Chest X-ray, PA view. Patient: 35 years old, sex M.
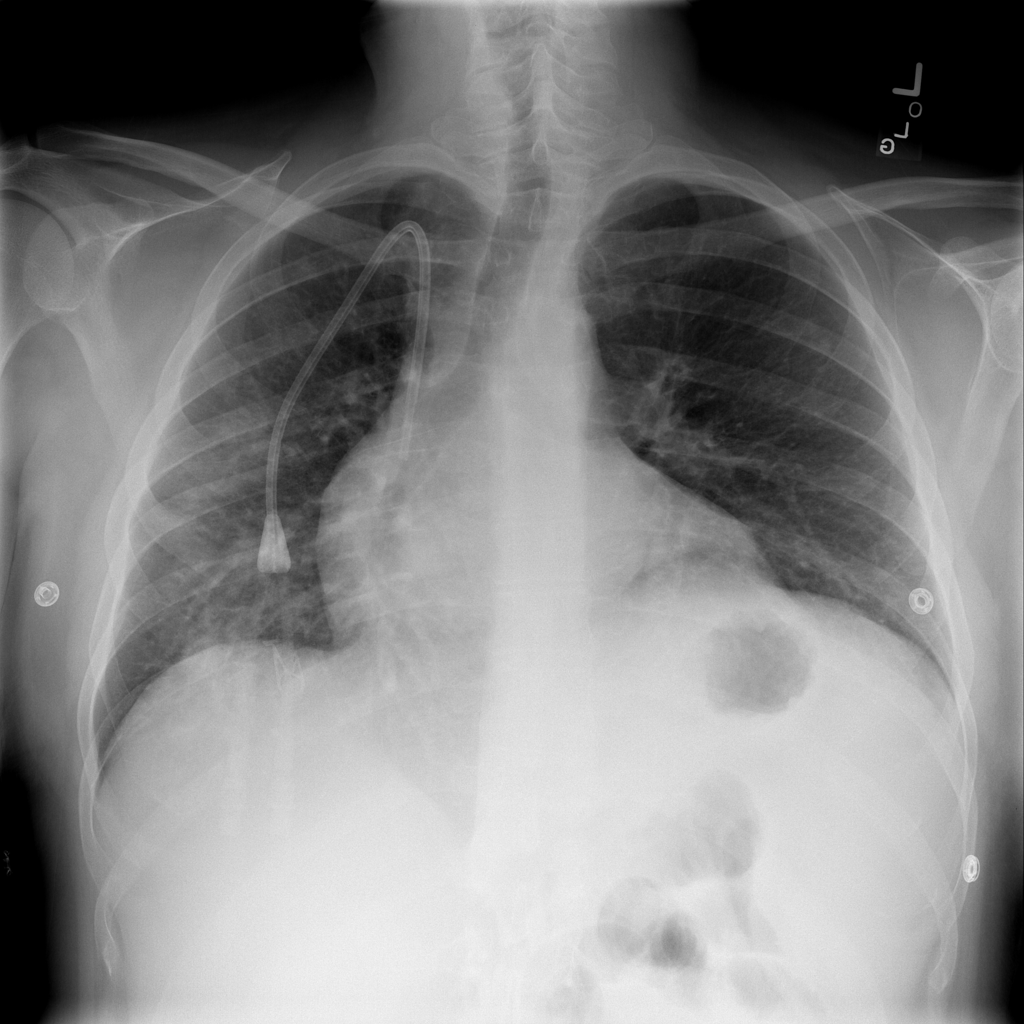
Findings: Edema